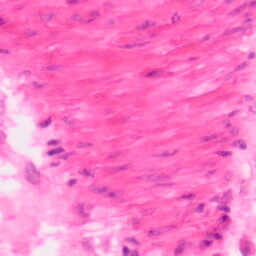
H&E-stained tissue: Colon